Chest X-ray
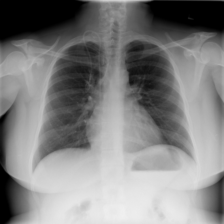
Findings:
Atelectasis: negative
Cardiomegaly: negative
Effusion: negative
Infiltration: negative
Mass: negative
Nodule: negative
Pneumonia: negative
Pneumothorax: negative
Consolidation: negative
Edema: negative
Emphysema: negative
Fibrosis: negative
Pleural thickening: negative
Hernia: negative